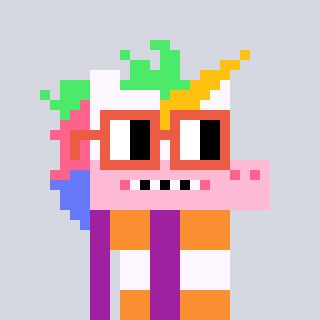
a pixel art character with square orange glasses, a unicorn-shaped head and a magenta-colored body on a cool background